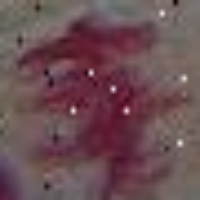
Label: metaphase